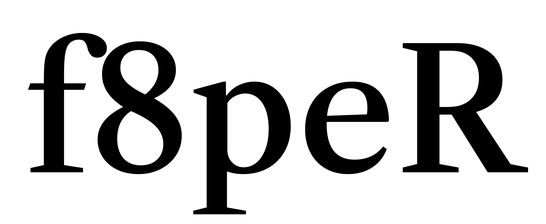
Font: LibreCaslonText_Medium